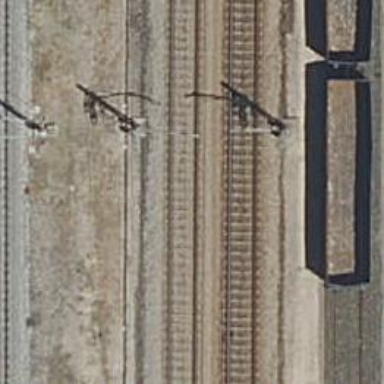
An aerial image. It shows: Railway track with contact lines for electrification.